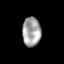
Tissue: lung
Cell type: T cells
Senescence score: 0.2423
Nuclear area (px): 536
Mean DAPI intensity: 161.403